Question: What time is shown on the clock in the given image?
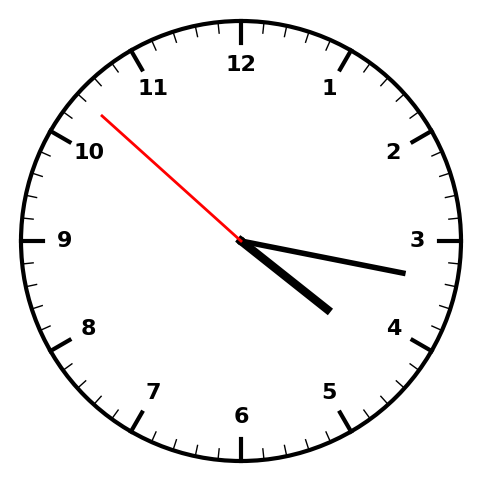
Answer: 04:16:52